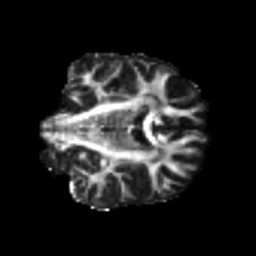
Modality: FA
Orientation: coronal
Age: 22
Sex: male
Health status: healthy
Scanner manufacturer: philips
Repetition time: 7.391 s
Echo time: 0.08599 s